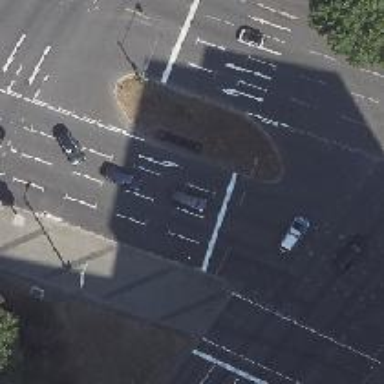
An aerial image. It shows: Secondary road with asphalt surface.